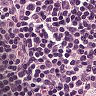
Metastatic tissue present: no